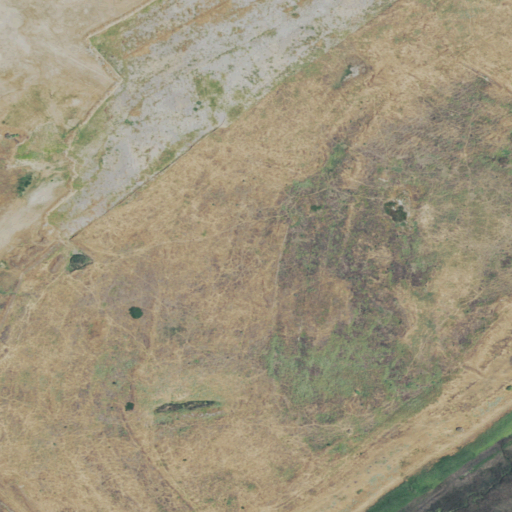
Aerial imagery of island in California named Decker Island containing cultivated crops, herbaceous wetlands, and pasture